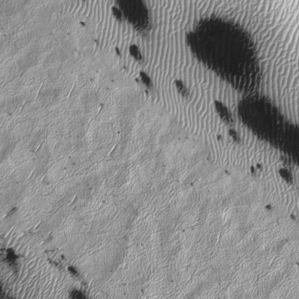
Label: frost